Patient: sex M, age 53
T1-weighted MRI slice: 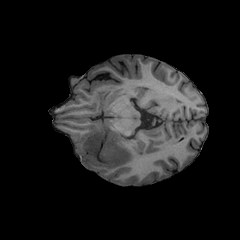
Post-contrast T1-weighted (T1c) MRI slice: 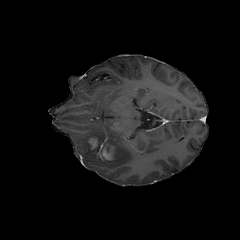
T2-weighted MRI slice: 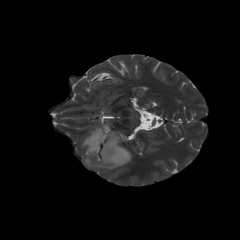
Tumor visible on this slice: yes
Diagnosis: Astrocytoma, IDH-mutant
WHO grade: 4